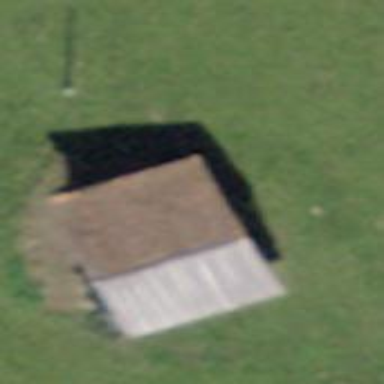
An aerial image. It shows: Rural barn.